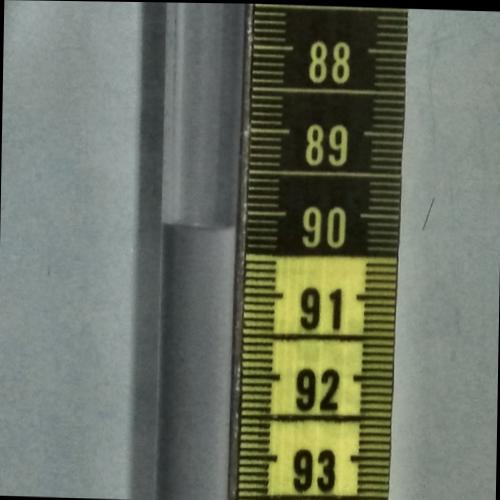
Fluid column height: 90.2 cm